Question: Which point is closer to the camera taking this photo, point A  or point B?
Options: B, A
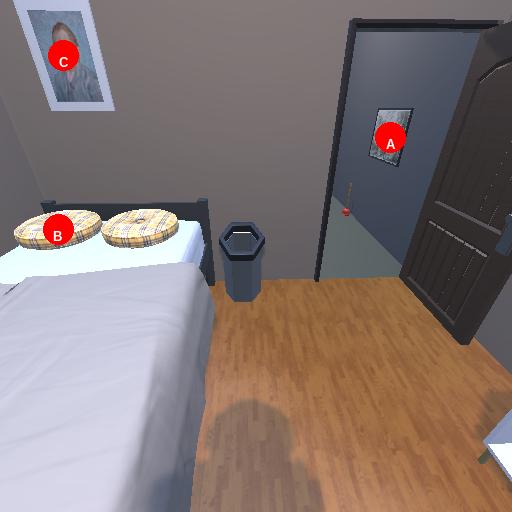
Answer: B